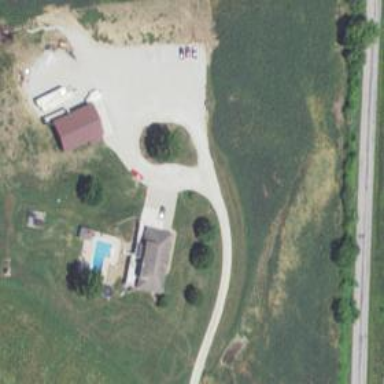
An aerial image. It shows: Driveway.